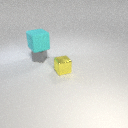
large cyan rubber cube above small gray metal cube